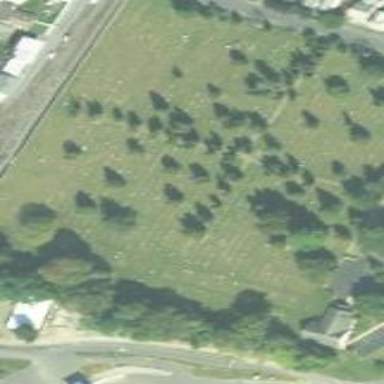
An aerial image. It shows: Cemetery.